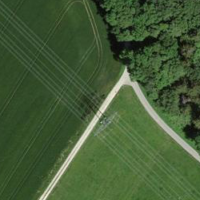
EUNIS habitat code: 25
Species observed at this site:
Hedera helix